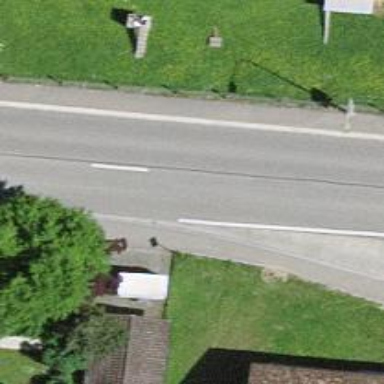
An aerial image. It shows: Secondary road.